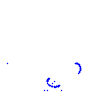
Particle: pion